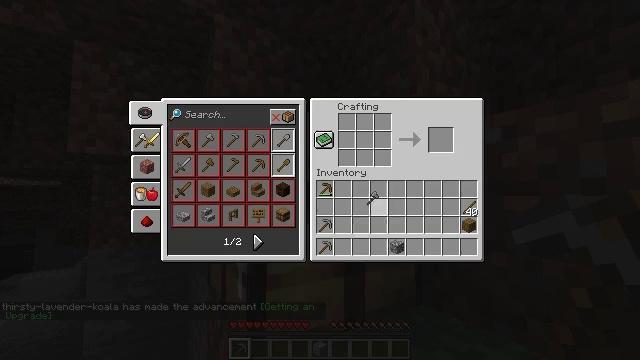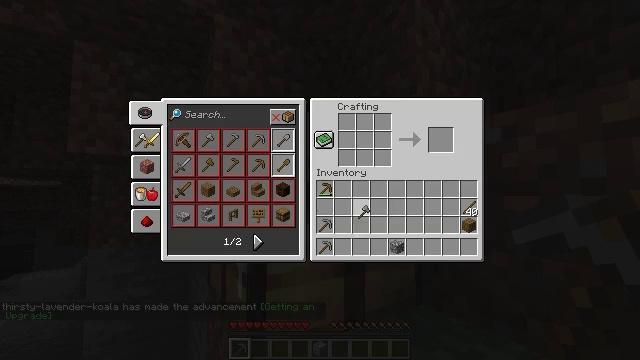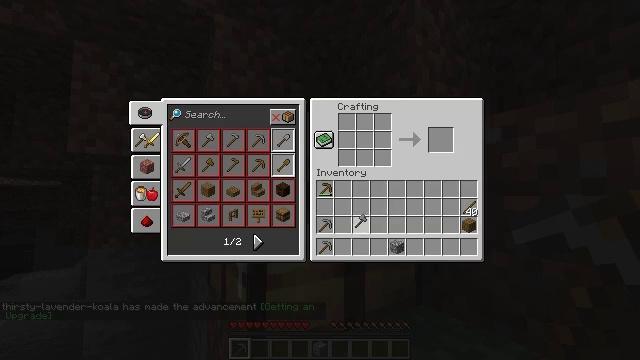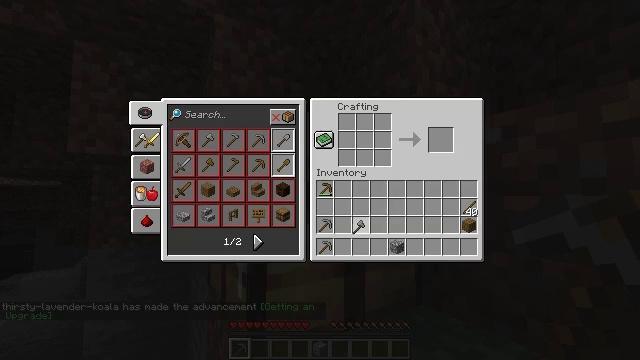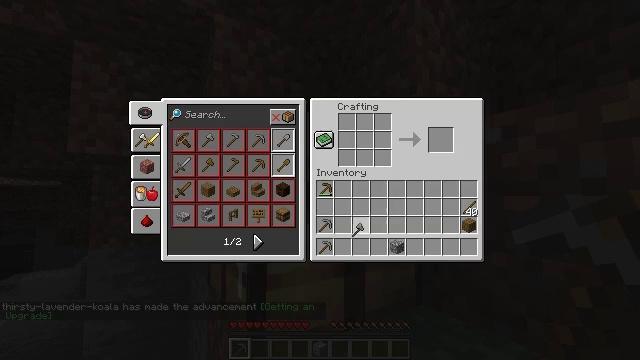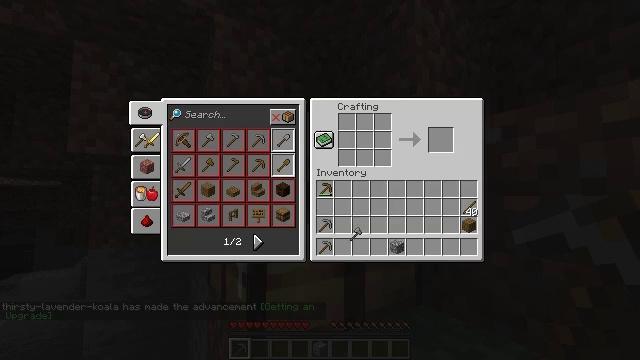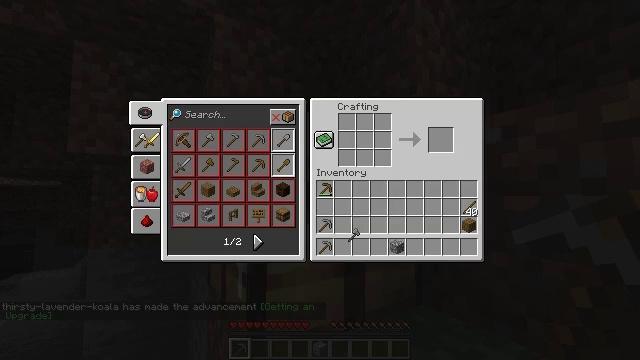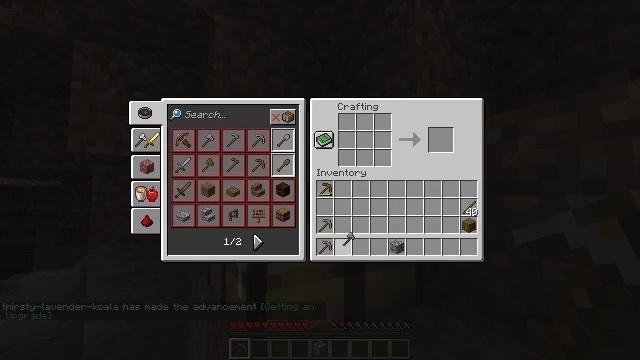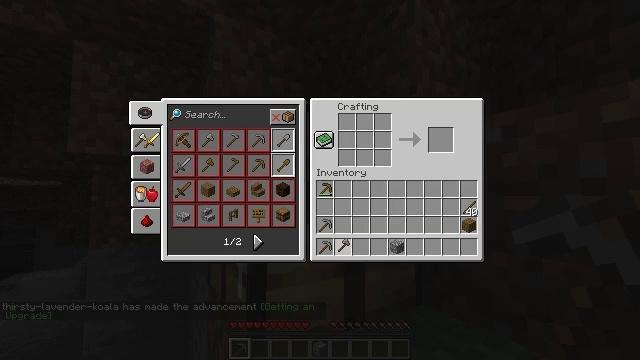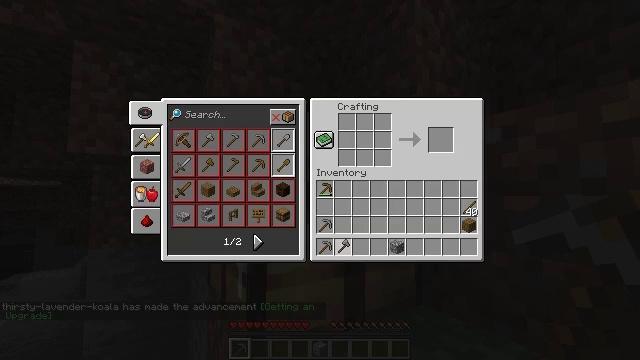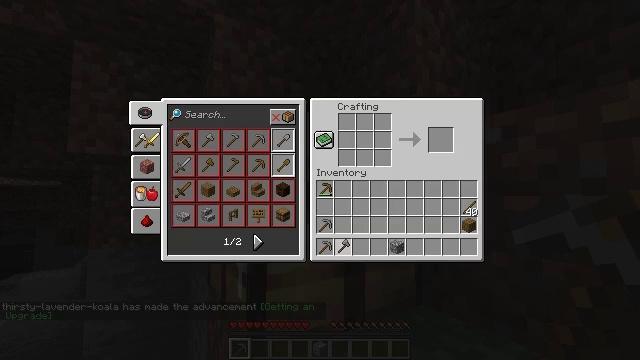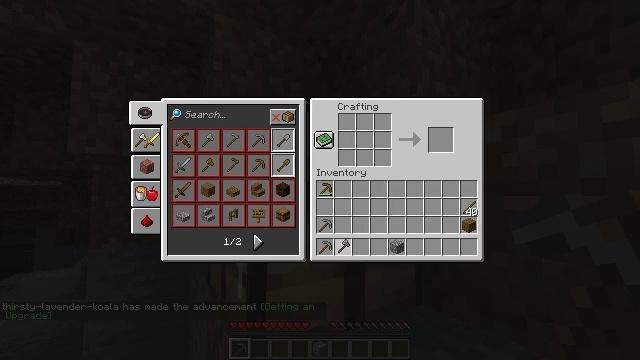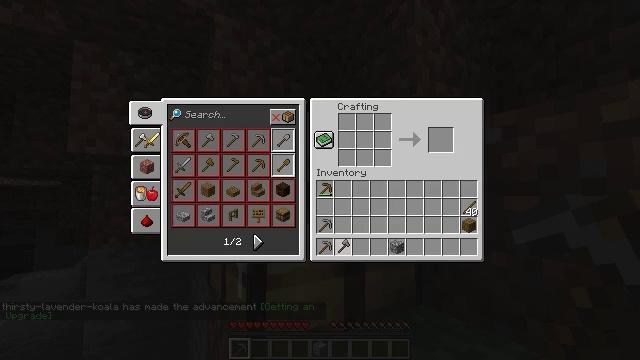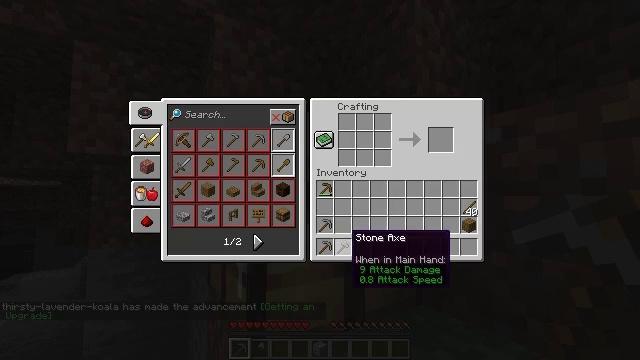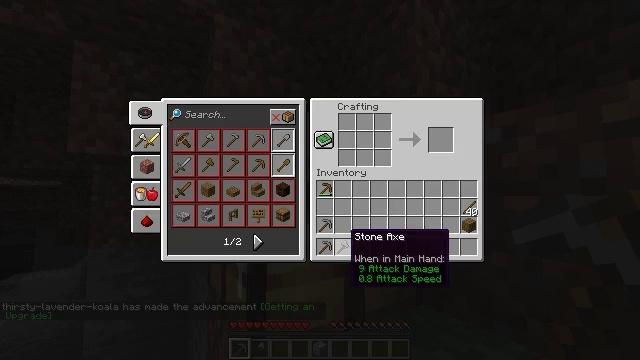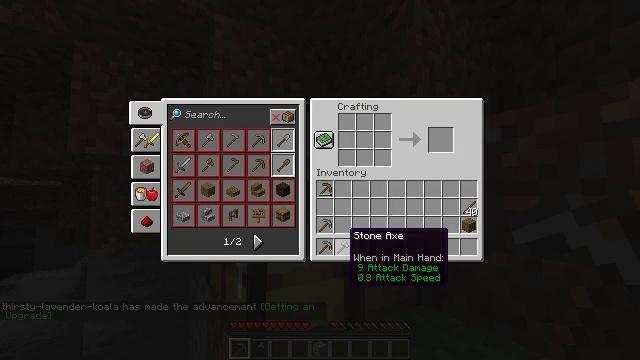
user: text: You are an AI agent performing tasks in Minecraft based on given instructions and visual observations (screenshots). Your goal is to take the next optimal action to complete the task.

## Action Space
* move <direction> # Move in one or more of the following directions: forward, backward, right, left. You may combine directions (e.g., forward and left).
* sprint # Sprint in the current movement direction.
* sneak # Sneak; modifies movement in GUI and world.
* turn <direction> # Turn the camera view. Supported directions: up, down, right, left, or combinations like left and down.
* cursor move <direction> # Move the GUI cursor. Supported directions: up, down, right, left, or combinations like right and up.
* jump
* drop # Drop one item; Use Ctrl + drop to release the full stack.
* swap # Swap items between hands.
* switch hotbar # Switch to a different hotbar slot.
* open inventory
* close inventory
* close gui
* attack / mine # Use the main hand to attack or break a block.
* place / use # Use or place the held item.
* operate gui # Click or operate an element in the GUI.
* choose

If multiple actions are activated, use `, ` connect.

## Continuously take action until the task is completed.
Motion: motion action
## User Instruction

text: Attack the crafting table to break it.
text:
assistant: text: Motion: cursor move left and down, open gui
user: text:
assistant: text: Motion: cursor move down
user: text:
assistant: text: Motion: no_op
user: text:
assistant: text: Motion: no_op
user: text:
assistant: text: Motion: no_op
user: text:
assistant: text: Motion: no_op
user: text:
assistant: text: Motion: no_op
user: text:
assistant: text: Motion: no_op
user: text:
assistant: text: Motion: no_op
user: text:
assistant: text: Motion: no_op
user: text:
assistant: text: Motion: operate gui
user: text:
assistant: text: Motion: operate gui
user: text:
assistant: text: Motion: no_op
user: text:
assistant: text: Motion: no_op
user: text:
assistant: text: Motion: no_op
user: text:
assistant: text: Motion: no_op
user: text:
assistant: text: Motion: no_op
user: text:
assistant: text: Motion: no_op
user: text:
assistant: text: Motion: no_op
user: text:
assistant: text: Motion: no_op
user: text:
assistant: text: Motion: no_op
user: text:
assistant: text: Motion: turn right and up, close gui
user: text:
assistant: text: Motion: turn right and up
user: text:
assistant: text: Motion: turn right and up
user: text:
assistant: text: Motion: turn right and up
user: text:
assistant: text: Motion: turn right
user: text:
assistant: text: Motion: turn right and up
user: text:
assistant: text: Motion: no_op
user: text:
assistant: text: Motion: no_op
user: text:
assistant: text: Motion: turn down